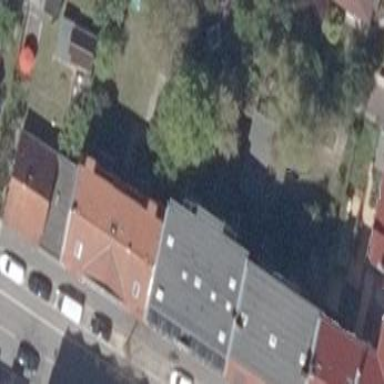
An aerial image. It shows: Black slate roof with saltbox shape on top of the apartments building.